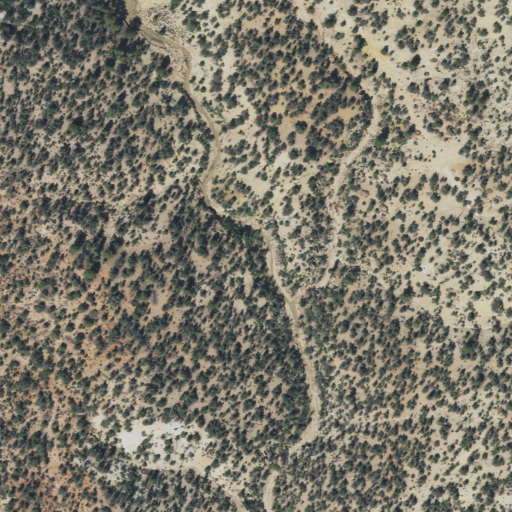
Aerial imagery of valley in Utah named Bullrush Hollow containing shrub and evergreen forest